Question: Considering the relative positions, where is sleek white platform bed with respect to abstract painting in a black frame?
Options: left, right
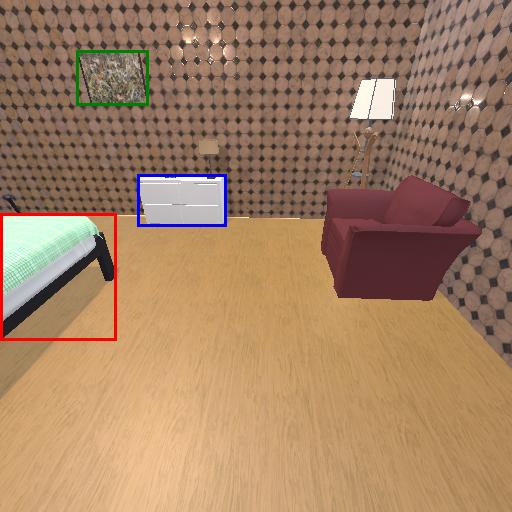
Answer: left